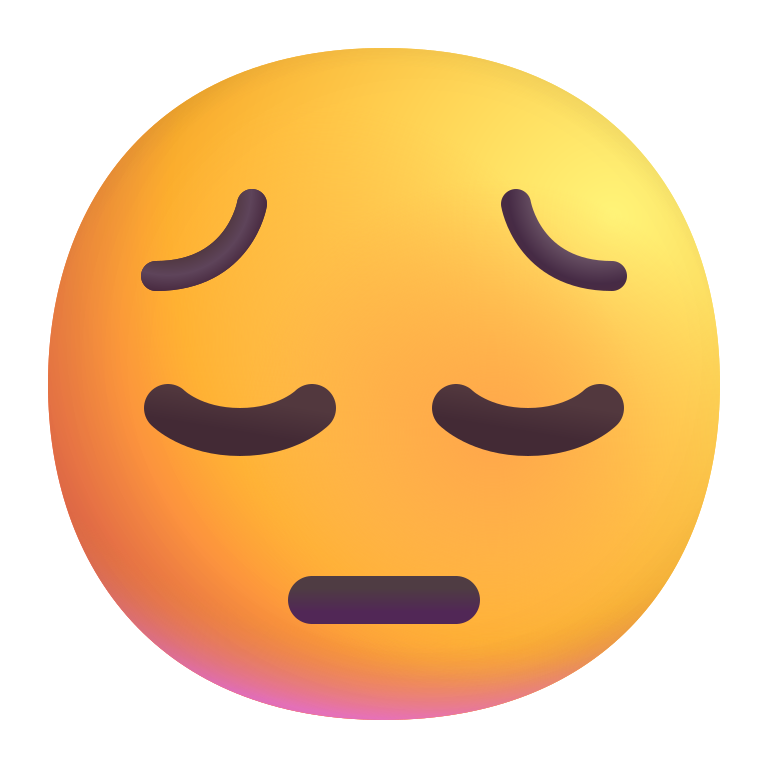
pensive face color